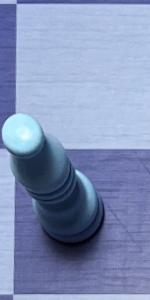
Label: Bishop_White